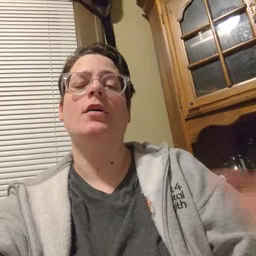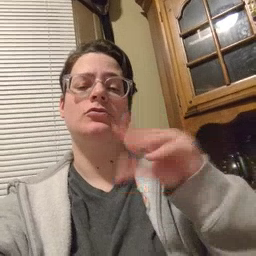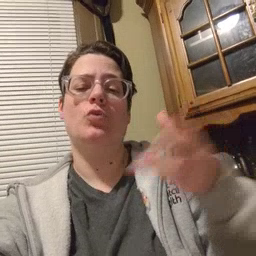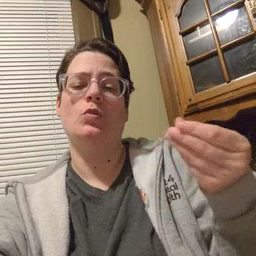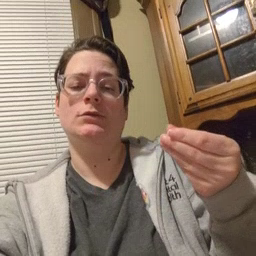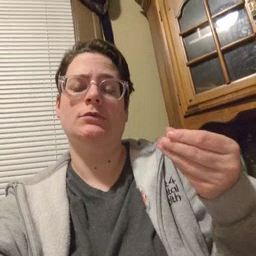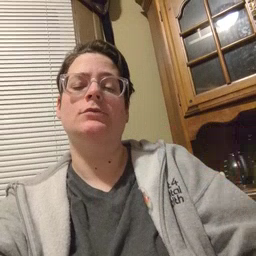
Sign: story